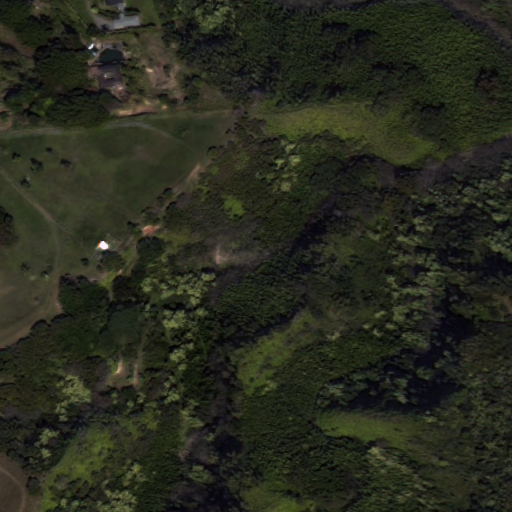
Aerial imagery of valley in Hawaii named ‘Ōpana Gulch containing only unknown